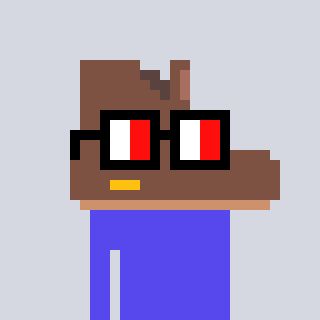
a pixel art character with square glasses with black frames and red eyes, a boot-shaped head and a computerblue-colored body on a cool background